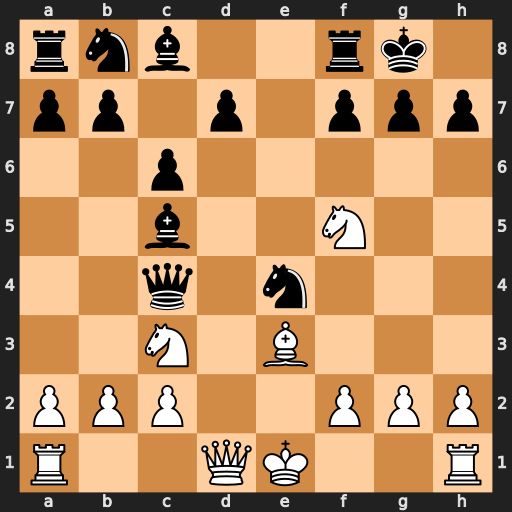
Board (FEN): rnb2rk1/pp1p1ppp/2p5/2b2N2/2q1n3/2N1B3/PPP2PPP/R2QK2R
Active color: w
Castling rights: KQ
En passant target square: -
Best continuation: Qg4 g6 Nxe4 Bb4+ c3 d5 Nf6+